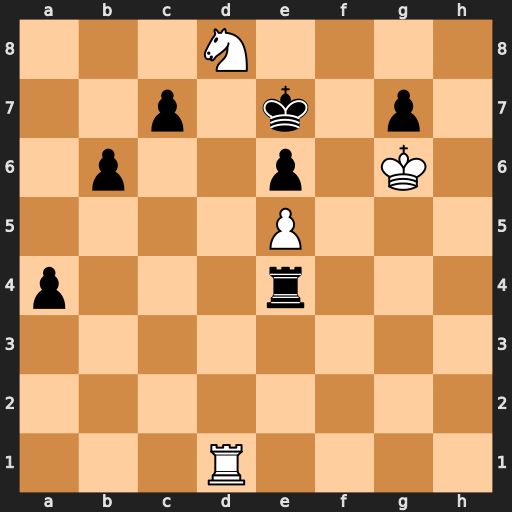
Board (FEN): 3N4/2p1k1p1/1p2p1K1/4P3/p3r3/8/8/3R4
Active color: w
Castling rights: -
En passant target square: -
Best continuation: Nc6+ Kf8 Rd8#